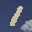
Label: 1